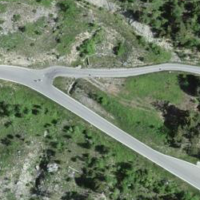
EUNIS habitat code: 43
Species observed at this site:
Papilio machaon
Cuculus canorus
Dendrocopos major
Lysandra coridon
Buteo buteo
Lophophanes cristatus
Melanargia galathea